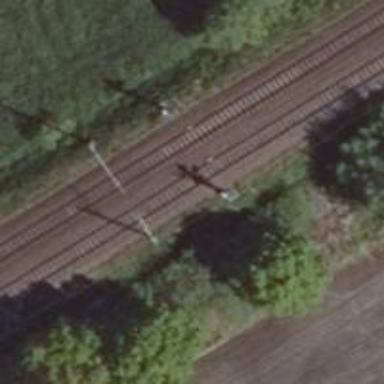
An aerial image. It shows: Railway signal.